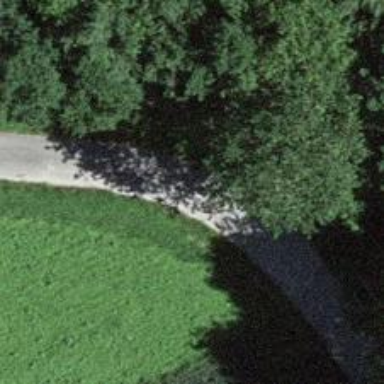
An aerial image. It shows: Well-maintained track road with grade 1 tracktype.